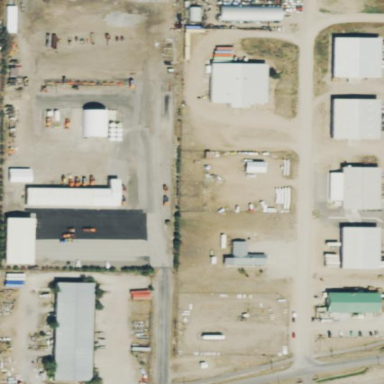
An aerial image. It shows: Industrial area.